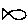
Label: fish